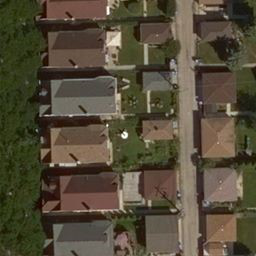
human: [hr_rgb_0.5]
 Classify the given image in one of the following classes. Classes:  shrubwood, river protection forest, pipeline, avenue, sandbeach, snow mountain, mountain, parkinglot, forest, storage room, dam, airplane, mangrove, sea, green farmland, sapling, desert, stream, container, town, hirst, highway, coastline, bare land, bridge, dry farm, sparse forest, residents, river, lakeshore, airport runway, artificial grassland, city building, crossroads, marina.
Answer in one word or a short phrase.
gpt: residents